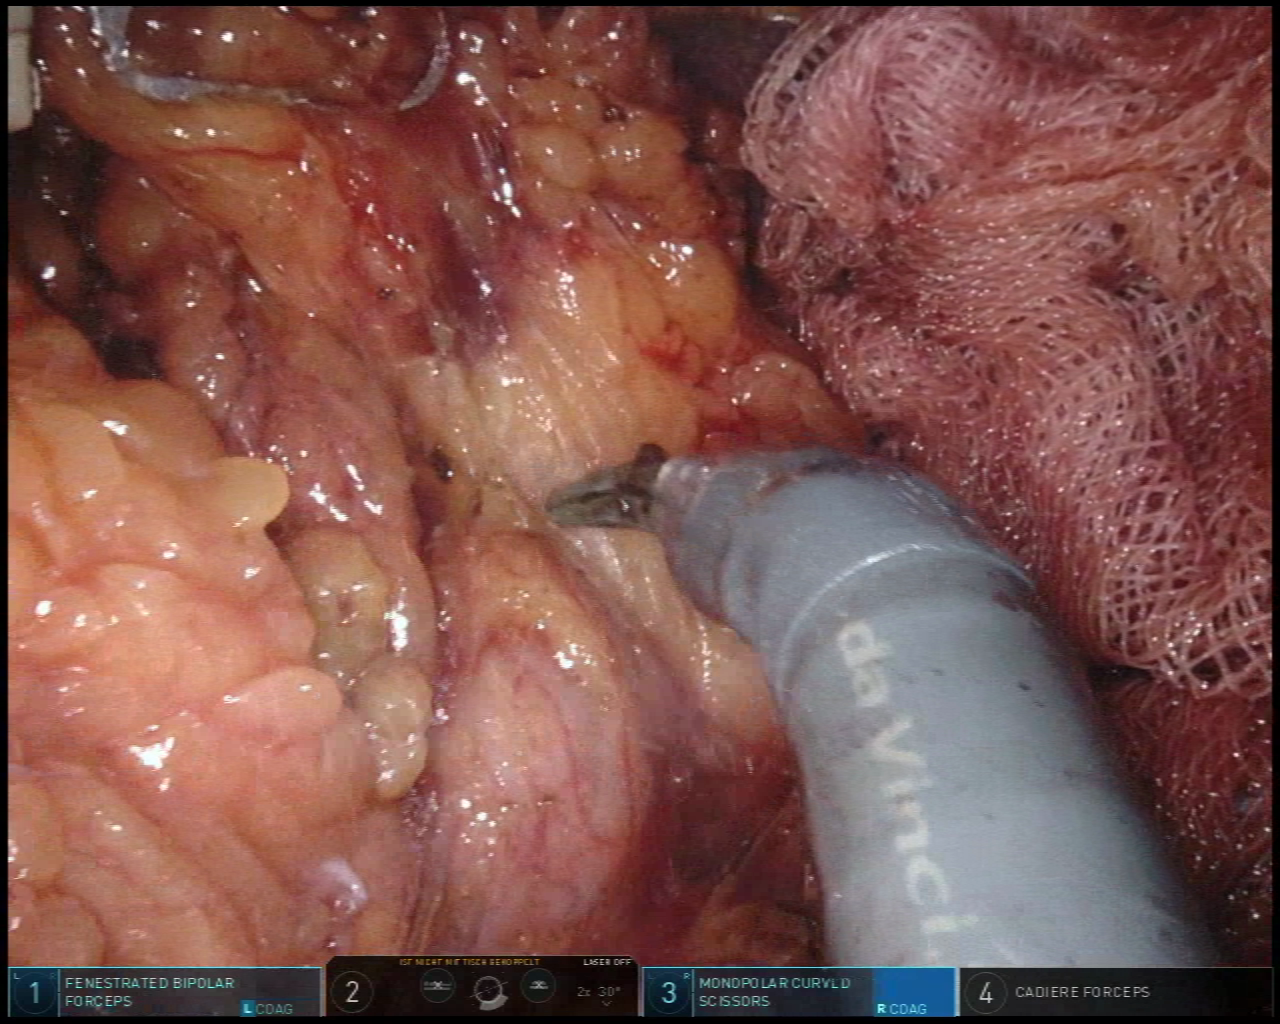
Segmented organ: stomach
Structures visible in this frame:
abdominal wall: no
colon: no
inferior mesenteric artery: no
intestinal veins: no
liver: no
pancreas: no
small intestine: no
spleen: yes
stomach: yes
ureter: no
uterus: no
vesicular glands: no